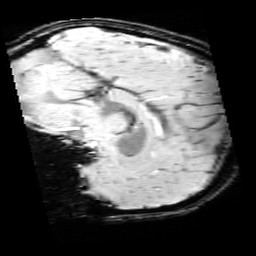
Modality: SWI
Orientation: sagittal
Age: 12
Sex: male
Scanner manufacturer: siemens
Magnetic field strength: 3 T
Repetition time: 0.027 s
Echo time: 0.02 s